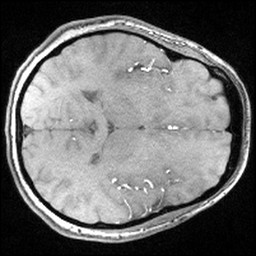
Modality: angio
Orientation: axial
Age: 27
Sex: female
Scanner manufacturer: siemens
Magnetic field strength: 3 T
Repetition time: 0.025 s
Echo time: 0.00334 s